Question:
Sorry if the title was vague but this is what I am trying to implement.
This is 'Battery Care' software iconified / minimized. When you mouse over the icon, you get the window you see in the picture.
How can that be implemented in Java?
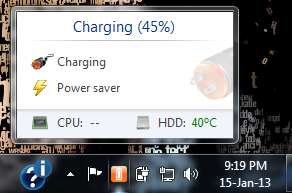
Answer:
This uses a 'JPopupMenu' to display information on a click, not the most recommended approach, as it's difficult to layout other components...but you could just as easily use a 'JWindow' instead...
'''
public class SystemTrayTest {
public static void main(String[] args) {
if (SystemTray.isSupported()) {
EventQueue.invokeLater(new Runnable() {
@Override
public void run() {
try {
UIManager.setLookAndFeel(UIManager.getSystemLookAndFeelClassName());
} catch (Exception ex) {
}
try {
final JPopupMenu popup = new JPopupMenu();
popup.add(new JLabel("Charging (45%)", JLabel.CENTER));
popup.add(new JLabel("Charging", new ImageIcon(ImageIO.read(SystemTrayTest.class.getResource("/battery_connection.png"))), JLabel.LEFT));
popup.add(new JLabel("Power Saver", new ImageIcon(ImageIO.read(SystemTrayTest.class.getResource("/flash_yellow.png"))), JLabel.LEFT));
popup.add(new JSeparator());
JMenuItem exitMI = new JMenuItem("Exit");
exitMI.addActionListener(new ActionListener() {
@Override
public void actionPerformed(ActionEvent e) {
System.exit(0);
}
});
popup.add(exitMI);
TrayIcon trayIcon = new TrayIcon(ImageIO.read(SystemTrayTest.class.getResource("/battery_green.png")), "Feel the power");
trayIcon.addMouseListener(new MouseAdapter() {
@Override
public void mouseClicked(MouseEvent e) {
popup.setLocation(e.getX(), e.getY());
popup.setInvoker(popup);
popup.setVisible(true);
}
});
SystemTray.getSystemTray().add(trayIcon);
} catch (Exception ex) {
ex.printStackTrace();
System.exit(0);
}
}
});
}
}
}
'''
Cause I can't resist playing...

'''
public class SystemTrayTest {
public static void main(String[] args) {
new SystemTrayTest();
}
public SystemTrayTest() {
if (SystemTray.isSupported()) {
EventQueue.invokeLater(new Runnable() {
@Override
public void run() {
try {
UIManager.setLookAndFeel(UIManager.getSystemLookAndFeelClassName());
} catch (Exception ex) {
}
try {
TrayIcon trayIcon = new TrayIcon(ImageIO.read(SystemTrayTest.class.getResource("/battery_green.png")), "Feel the power");
MouseHandler mouseHandler = new MouseHandler();
trayIcon.addMouseMotionListener(mouseHandler);
trayIcon.addMouseListener(mouseHandler);
SystemTray.getSystemTray().add(trayIcon);
} catch (Exception ex) {
ex.printStackTrace();
System.exit(0);
}
}
});
}
}
public class MouseHandler extends MouseAdapter {
private Timer popupTimer;
private JWindow popup;
private Point point;
public MouseHandler() {
popup = new JWindow();
((JComponent)popup.getContentPane()).setBorder(new LineBorder(Color.LIGHT_GRAY));
popup.setLayout(new GridLayout(0, 1));
popup.add(new JLabel("Charging (45%)", JLabel.CENTER));
try {
popup.add(new JLabel("Charging", new ImageIcon(ImageIO.read(getClass().getResource("/battery_connection.png"))), JLabel.LEFT));
popup.add(new JLabel("Power Saver", new ImageIcon(ImageIO.read(getClass().getResource("/flash_yellow.png"))), JLabel.LEFT));
} catch (IOException exp) {
exp.printStackTrace();
}
popup.pack();
popupTimer = new Timer(250, new ActionListener() {
@Override
public void actionPerformed(ActionEvent e) {
if (point != null) {
System.out.println(point);
Rectangle bounds = getScreenViewableBounds(point);
int x = point.x;
int y = point.y;
if (y < bounds.y) {
y = bounds.y;
} else if (y > bounds.y + bounds.height) {
y = bounds.y + bounds.height;
}
if (x < bounds.x) {
x = bounds.x;
} else if (x > bounds.x + bounds.width) {
x = bounds.x + bounds.width;
}
if (x + popup.getWidth() > bounds.x + bounds.width) {
x = (bounds.x + bounds.width) - popup.getWidth();
}
if (y + popup.getWidth() > bounds.y + bounds.height) {
y = (bounds.y + bounds.height) - popup.getHeight();
}
popup.setLocation(x, y);
popup.setVisible(true);
}
}
});
popupTimer.setRepeats(false);
}
@Override
public void mouseExited(MouseEvent e) {
System.out.println("Stop");
point = null;
popupTimer.stop();
popup.setVisible(false);
}
@Override
public void mouseMoved(MouseEvent e) {
popupTimer.restart();
point = e.getPoint();
}
@Override
public void mouseClicked(MouseEvent e) {
System.exit(0);
}
}
public static GraphicsDevice getGraphicsDeviceAt(Point pos) {
GraphicsDevice device = null;
GraphicsEnvironment ge = GraphicsEnvironment.getLocalGraphicsEnvironment();
GraphicsDevice lstGDs[] = ge.getScreenDevices();
ArrayList<GraphicsDevice> lstDevices = new ArrayList<GraphicsDevice>(lstGDs.length);
for (GraphicsDevice gd : lstGDs) {
GraphicsConfiguration gc = gd.getDefaultConfiguration();
Rectangle screenBounds = gc.getBounds();
if (screenBounds.contains(pos)) {
lstDevices.add(gd);
}
}
if (lstDevices.size() == 1) {
device = lstDevices.get(0);
}
return device;
}
public static Rectangle getScreenViewableBounds(Point p) {
return getScreenViewableBounds(getGraphicsDeviceAt(p));
}
public static Rectangle getScreenViewableBounds(GraphicsDevice gd) {
Rectangle bounds = new Rectangle(0, 0, 0, 0);
if (gd != null) {
GraphicsConfiguration gc = gd.getDefaultConfiguration();
bounds = gc.getBounds();
Insets insets = Toolkit.getDefaultToolkit().getScreenInsets(gc);
bounds.x += insets.left;
bounds.y += insets.top;
bounds.width -= (insets.left + insets.right);
bounds.height -= (insets.top + insets.bottom);
}
return bounds;
}
}
'''